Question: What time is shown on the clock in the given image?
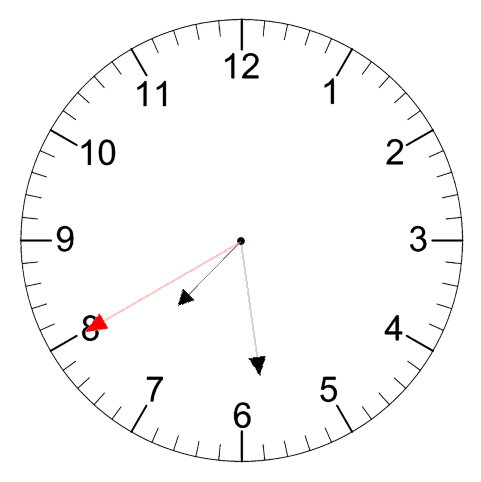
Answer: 07:28:40